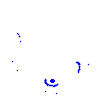
Particle: proton